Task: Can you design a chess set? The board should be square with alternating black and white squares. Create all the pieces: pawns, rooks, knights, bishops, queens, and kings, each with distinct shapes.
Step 5037:
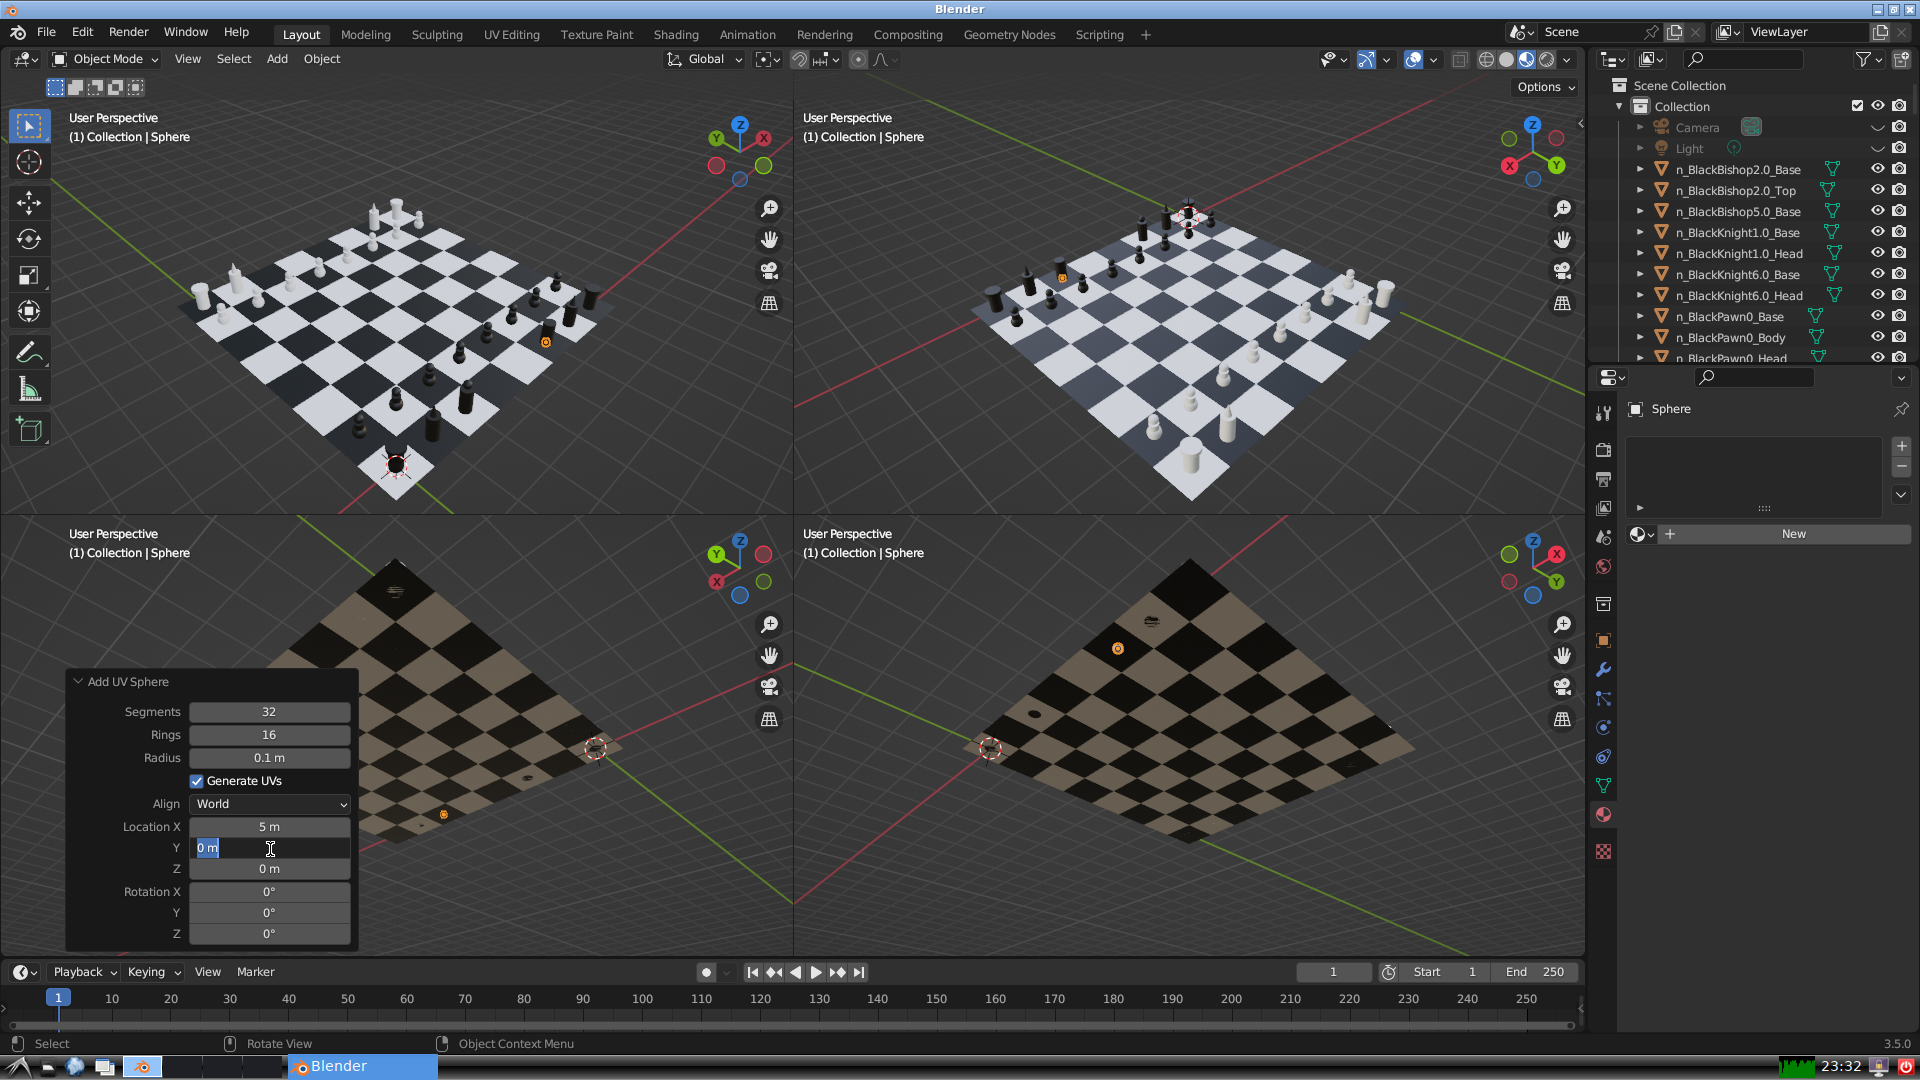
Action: input_text: 0.0